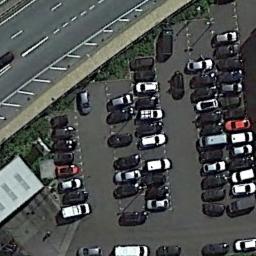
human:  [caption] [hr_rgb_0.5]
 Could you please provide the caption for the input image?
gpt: There are five rows of cars in the parking lot .

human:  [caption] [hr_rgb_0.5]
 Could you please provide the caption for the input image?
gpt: A parking lot with some neatly arranged cars is along the road .

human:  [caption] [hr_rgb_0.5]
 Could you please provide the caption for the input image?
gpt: The parking lot is next to the road .

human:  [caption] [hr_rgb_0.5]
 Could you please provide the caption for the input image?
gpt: There are many cars in the parking lot .

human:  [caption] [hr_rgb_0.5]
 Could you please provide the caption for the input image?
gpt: There are some cars on the parking lot beside a freeway .